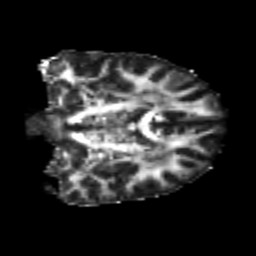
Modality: FA
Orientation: coronal
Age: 23
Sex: male
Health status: healthy
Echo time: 0.074 s